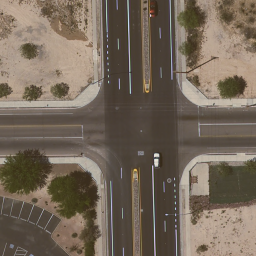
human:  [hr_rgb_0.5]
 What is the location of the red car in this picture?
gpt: up